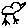
Label: bird